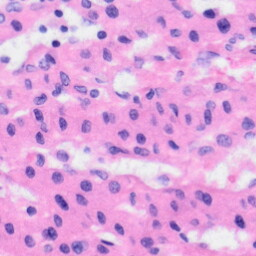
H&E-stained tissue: Liver